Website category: sports
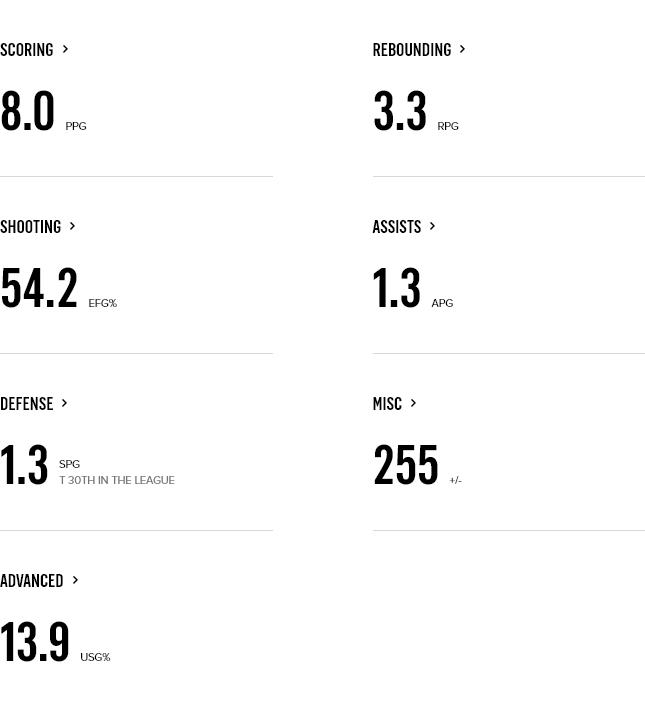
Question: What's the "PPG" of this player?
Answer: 8.0

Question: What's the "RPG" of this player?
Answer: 3.3

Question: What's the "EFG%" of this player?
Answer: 54.2

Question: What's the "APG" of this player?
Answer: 1.3

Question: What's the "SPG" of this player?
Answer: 1.3

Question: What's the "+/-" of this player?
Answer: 255

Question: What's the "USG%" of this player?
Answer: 13.9

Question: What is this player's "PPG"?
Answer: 8.0

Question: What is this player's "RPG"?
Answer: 3.3

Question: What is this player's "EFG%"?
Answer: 54.2

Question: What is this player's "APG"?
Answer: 1.3

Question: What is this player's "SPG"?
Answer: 1.3

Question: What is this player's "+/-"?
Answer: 255

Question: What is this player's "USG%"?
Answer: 13.9

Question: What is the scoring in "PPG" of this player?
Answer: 8.0

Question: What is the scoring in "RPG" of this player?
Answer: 3.3

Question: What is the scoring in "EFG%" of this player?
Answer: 54.2

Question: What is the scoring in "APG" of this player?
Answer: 1.3

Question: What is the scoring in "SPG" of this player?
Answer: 1.3

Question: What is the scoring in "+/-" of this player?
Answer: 255

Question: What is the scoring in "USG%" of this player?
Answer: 13.9

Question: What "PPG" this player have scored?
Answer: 8.0

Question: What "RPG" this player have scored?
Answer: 3.3

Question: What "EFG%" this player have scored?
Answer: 54.2

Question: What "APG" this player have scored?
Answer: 1.3

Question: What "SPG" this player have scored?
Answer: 1.3

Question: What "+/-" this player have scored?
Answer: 255

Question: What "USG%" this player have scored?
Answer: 13.9

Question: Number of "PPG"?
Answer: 8.0

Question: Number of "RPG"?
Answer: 3.3

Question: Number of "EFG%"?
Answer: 54.2

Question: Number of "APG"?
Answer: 1.3

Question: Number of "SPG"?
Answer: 1.3

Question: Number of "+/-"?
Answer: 255

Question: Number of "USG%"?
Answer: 13.9

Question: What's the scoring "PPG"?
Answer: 8.0

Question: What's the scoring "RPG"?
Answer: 3.3

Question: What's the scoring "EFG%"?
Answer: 54.2

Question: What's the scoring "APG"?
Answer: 1.3

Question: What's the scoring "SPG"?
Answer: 1.3

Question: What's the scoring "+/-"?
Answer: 255

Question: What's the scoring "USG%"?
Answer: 13.9